Question: This is the expansion diagram of a second-order Rubik's Cube. Given the initial state, you can perform 18 standard operations. Find the minimum number of steps to make the Rubik's Cube reach the restored state. The goal is to restore the cube to its original state, with green on the front face, white on the top, and yellow on the bottom, disregarding isomorphic configurations.
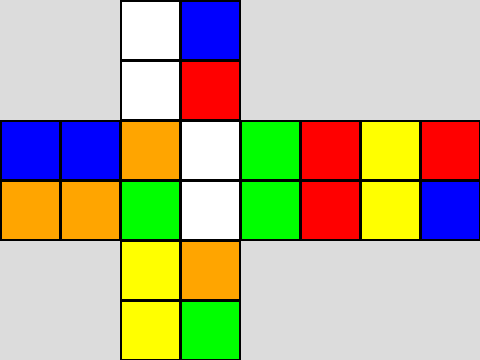
Answer: 2